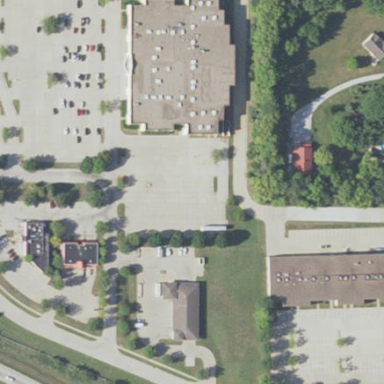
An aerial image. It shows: Parking area.